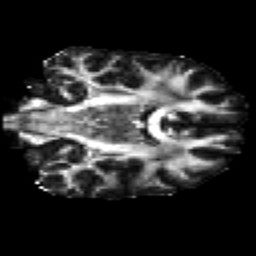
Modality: FA
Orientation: coronal
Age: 21
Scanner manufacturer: siemens
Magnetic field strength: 3 T
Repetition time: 2.2 s
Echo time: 0.084 s